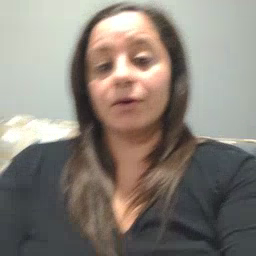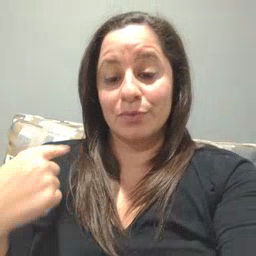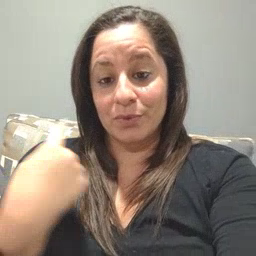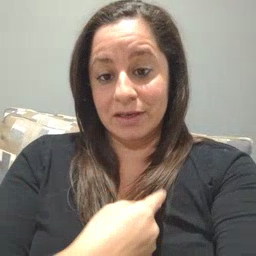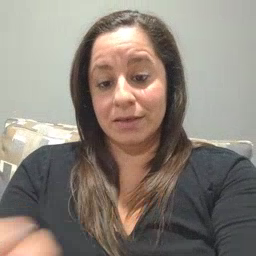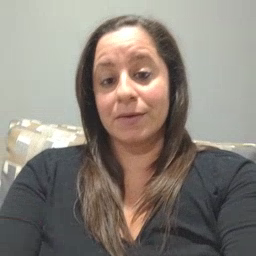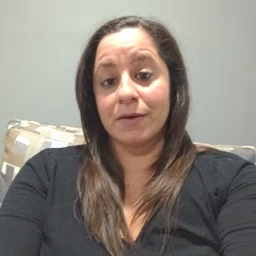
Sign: weus